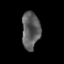
Tissue: prostate
Cell type: T cells
Senescence score: 0.318
Nuclear area (px): 659
Mean DAPI intensity: 92.945